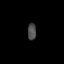
Tissue: prostate
Cell type: T cells
Senescence score: 0.335
Nuclear area (px): 135
Mean DAPI intensity: 77.437